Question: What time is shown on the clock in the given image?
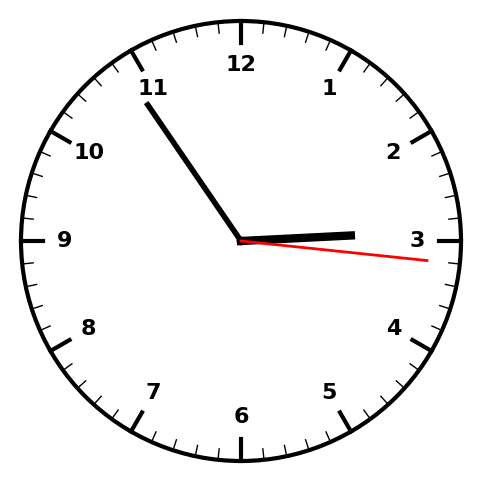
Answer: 02:54:16